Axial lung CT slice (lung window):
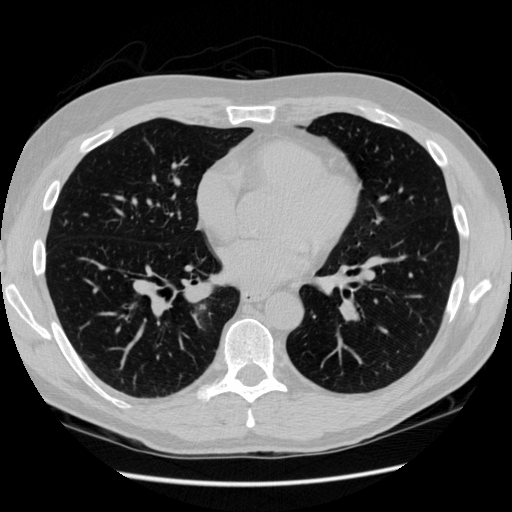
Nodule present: no